Field crop: tomato
Growth stage: 2
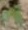
Species: solanum